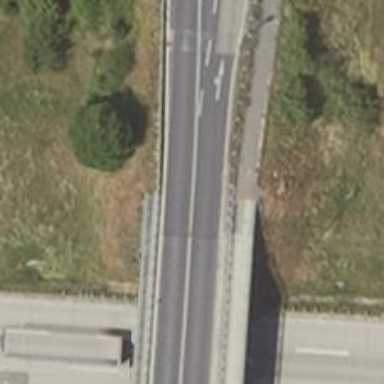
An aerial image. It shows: Secondary road with asphalt surface.